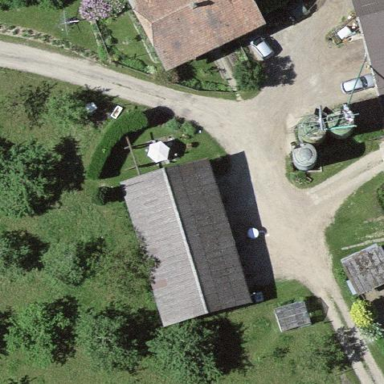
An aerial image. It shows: Shed.